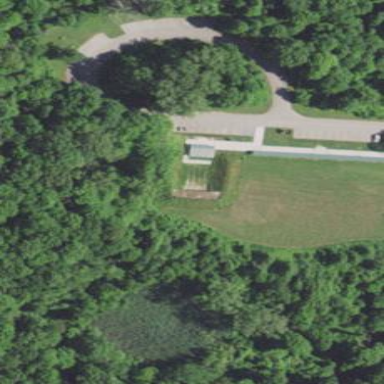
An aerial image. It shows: Shooting ground for the sport of shooting.